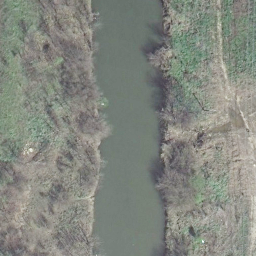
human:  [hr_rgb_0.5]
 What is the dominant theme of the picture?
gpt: river